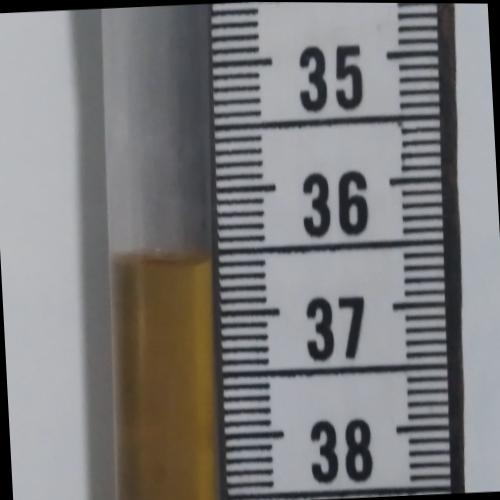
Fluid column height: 36.6 cm